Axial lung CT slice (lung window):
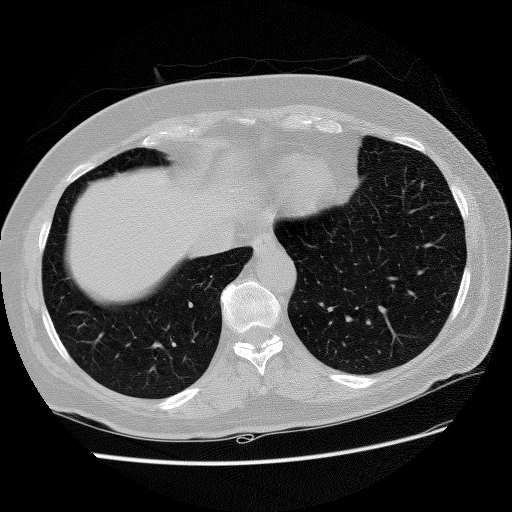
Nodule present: no